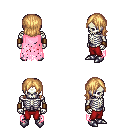
a pixel art fantasy rpg character, male body template, skeleton, pink tattered cape, red pants, light blonde long bangs hairstyle, leather bracers, metal boots, four views (front, back, left, right), 2x2 character sprite sheet, small pixel art, hard edges, no anti-aliasing